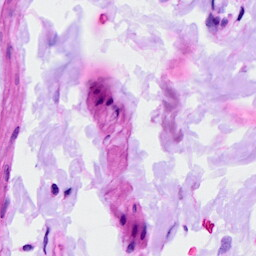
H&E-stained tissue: Ovarian